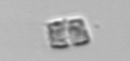
Label: Bacillariophyceae_morphotype1